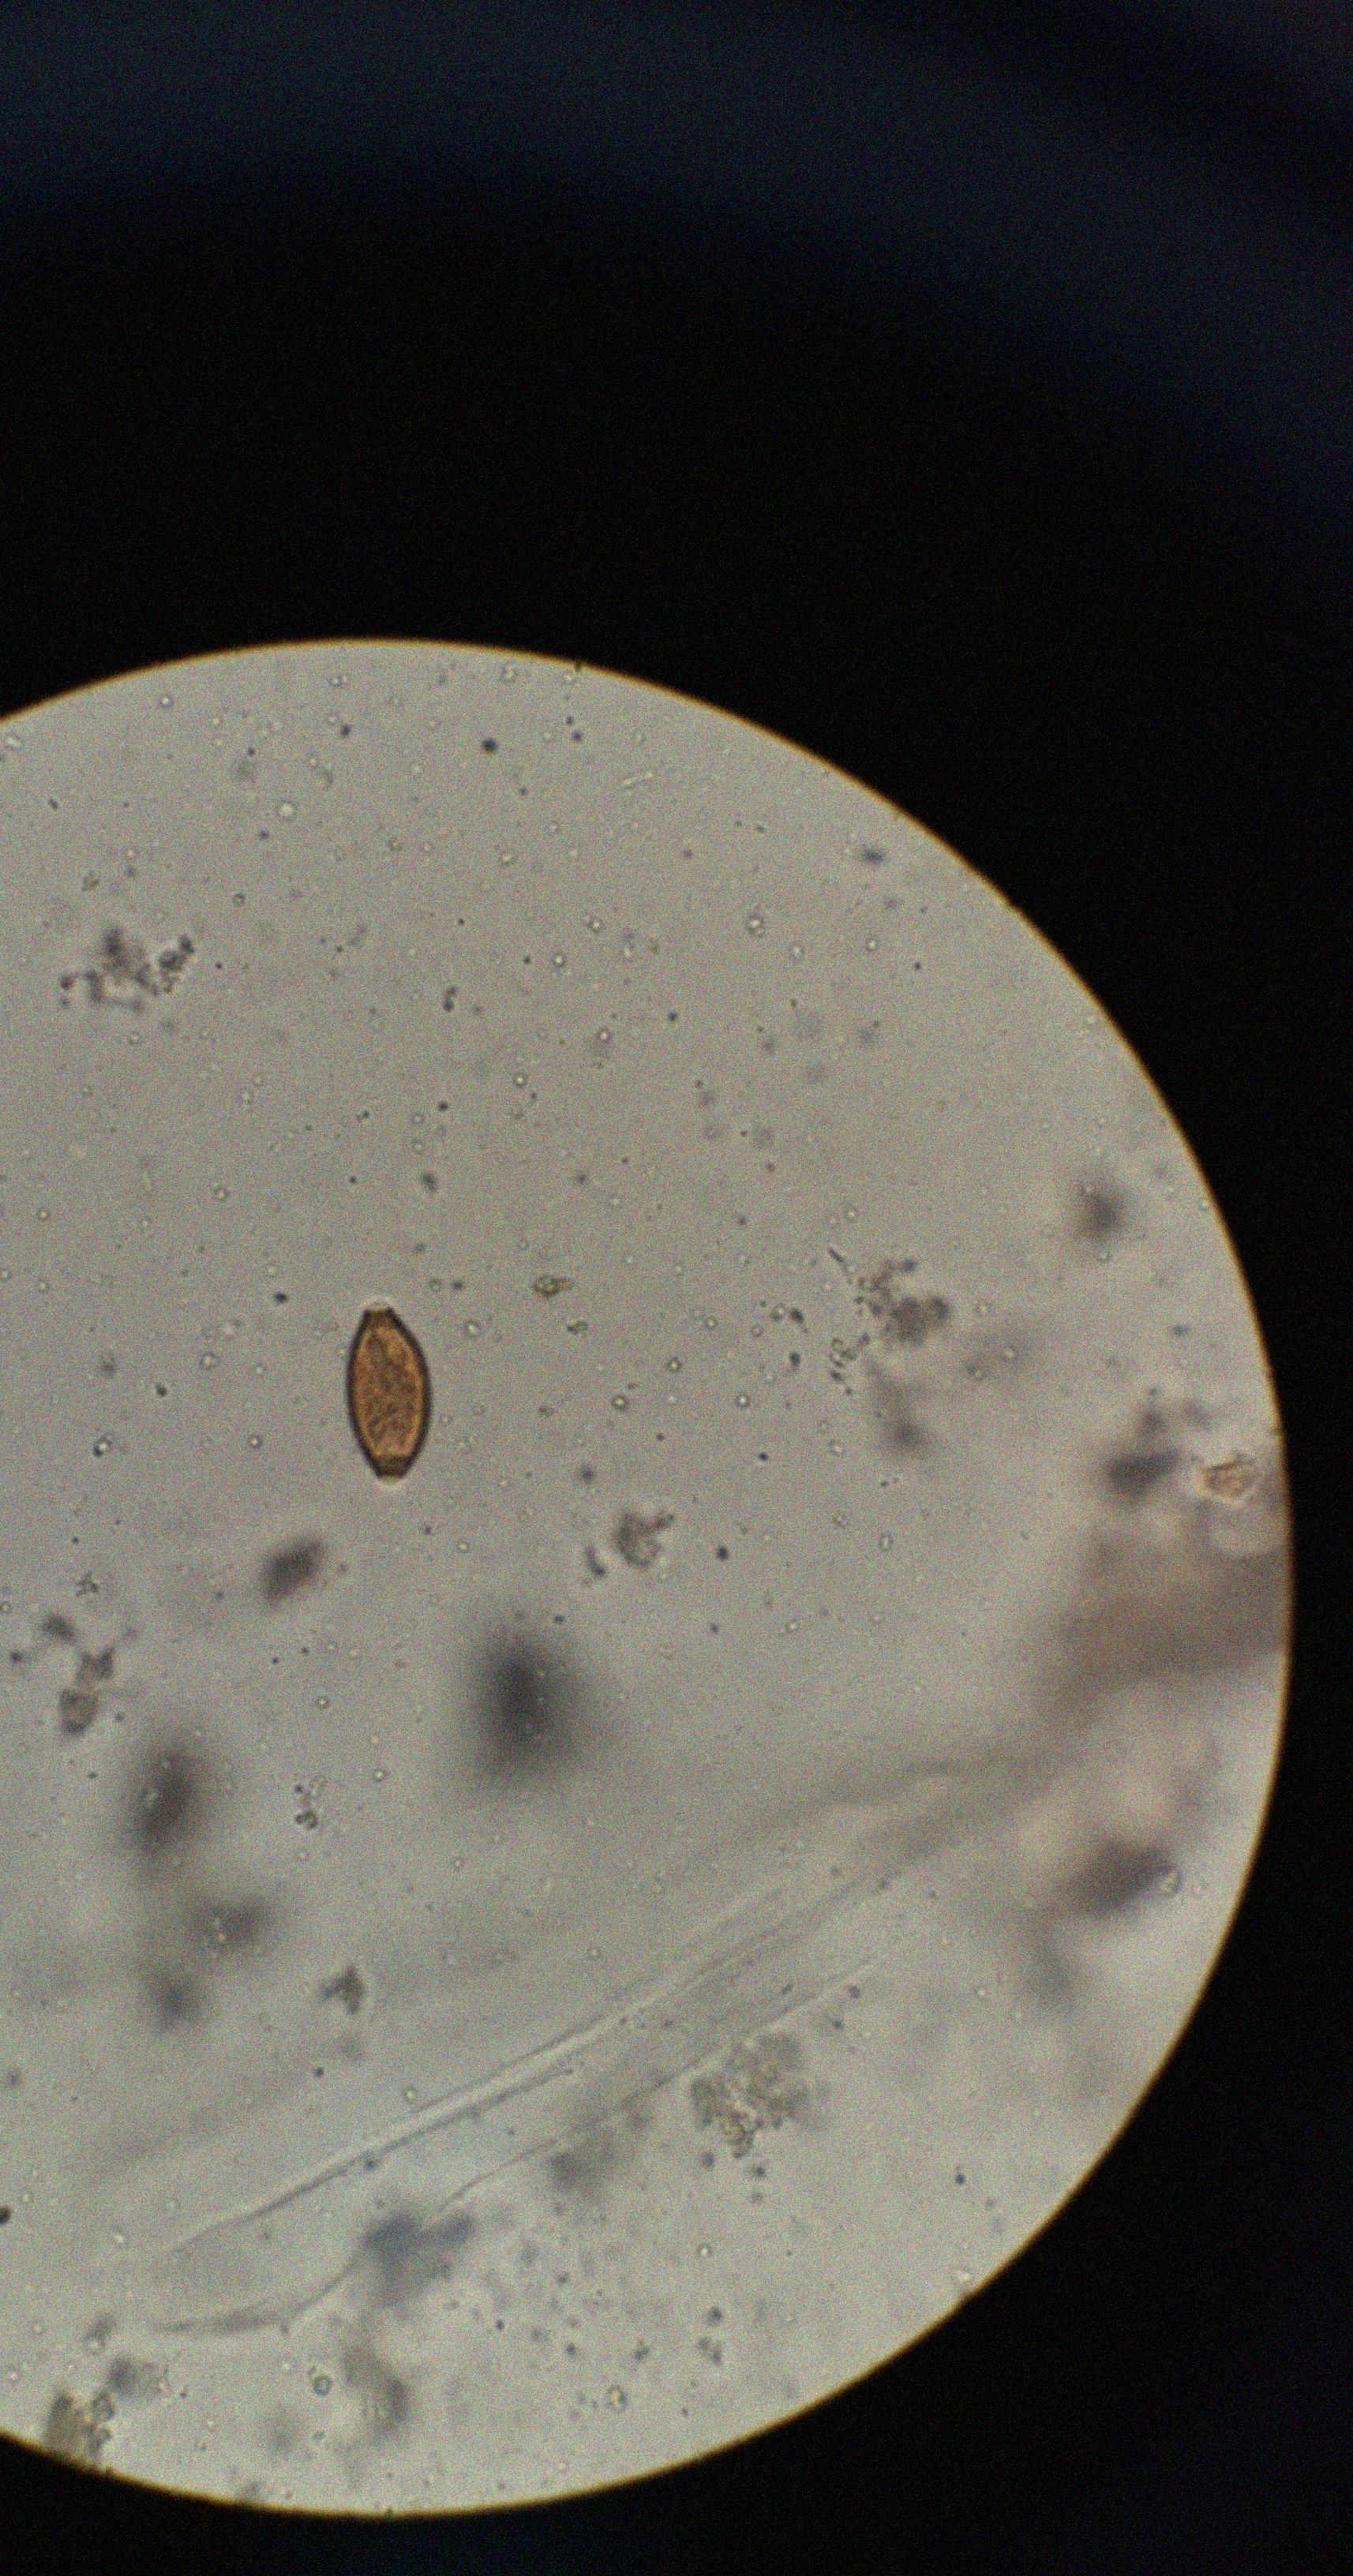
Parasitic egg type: Trichuris trichiura